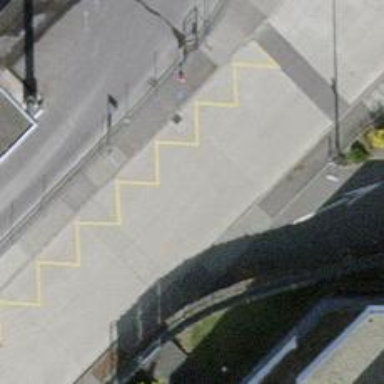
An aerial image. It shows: Bus stop with designated stop position for public transport.